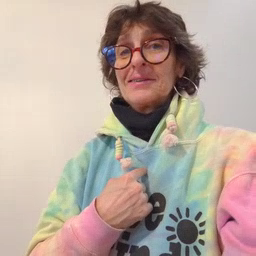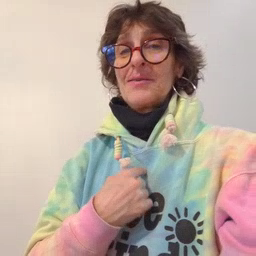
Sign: thirsty